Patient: sex F, age 35
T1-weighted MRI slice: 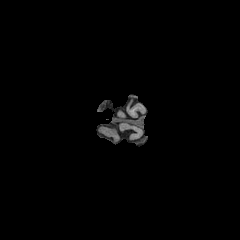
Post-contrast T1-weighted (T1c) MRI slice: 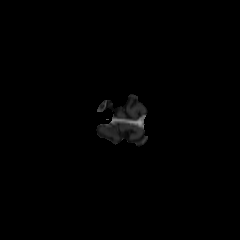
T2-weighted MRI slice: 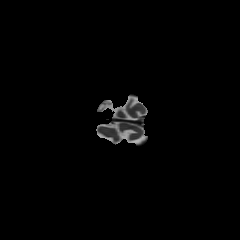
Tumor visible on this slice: no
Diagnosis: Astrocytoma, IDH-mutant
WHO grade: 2